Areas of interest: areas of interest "Commercial service"
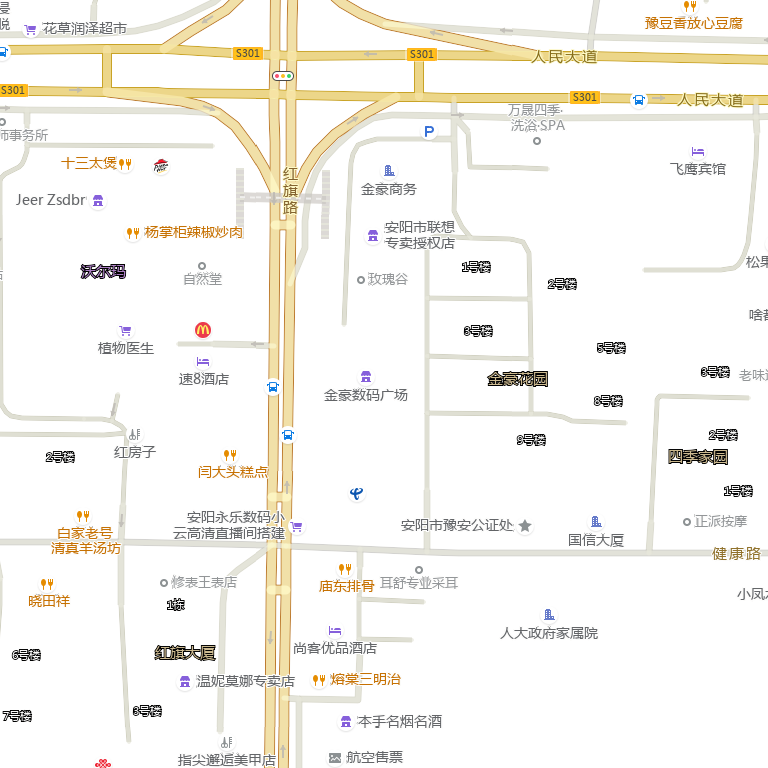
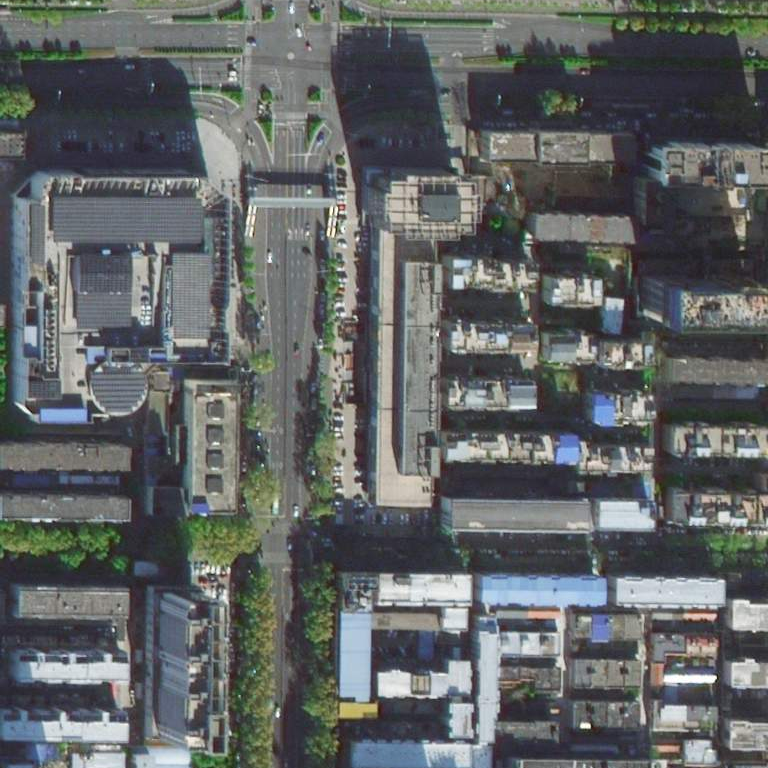